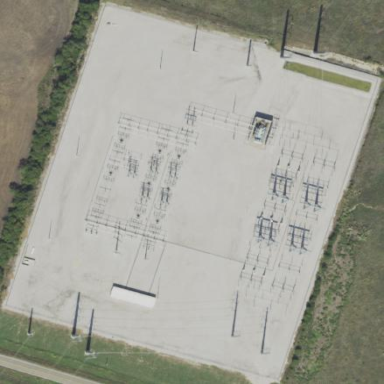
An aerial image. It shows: Outdoor power substation surrounded by fence. This substation operates at the transmission level.